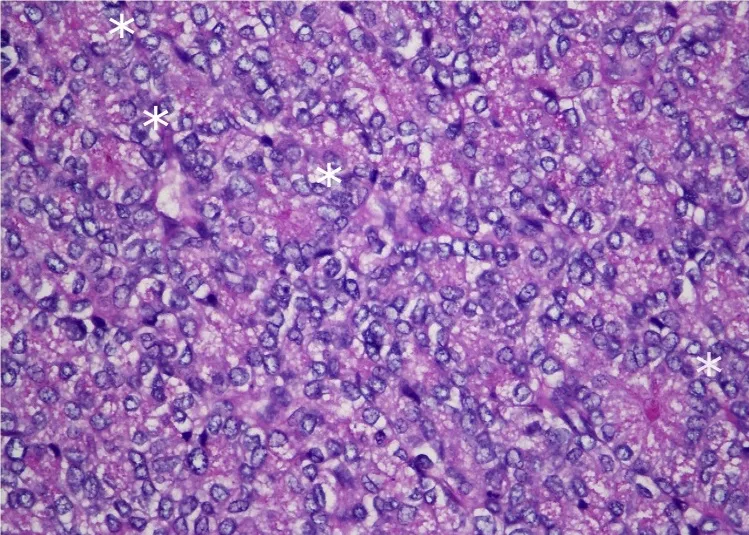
Diastase-digested periodic acid-Schiff (PAS) stain shows intracellular PAS-positive granules consistent with secretory granules. Focally, microacinar structures (white asterisks) are visible. Original magnification x400.
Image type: pathology (pas)